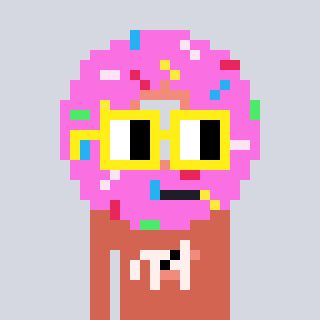
a pixel art character with square yellow glasses, a doughnut-shaped head and a peachy-colored body on a cool background